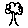
Label: tree